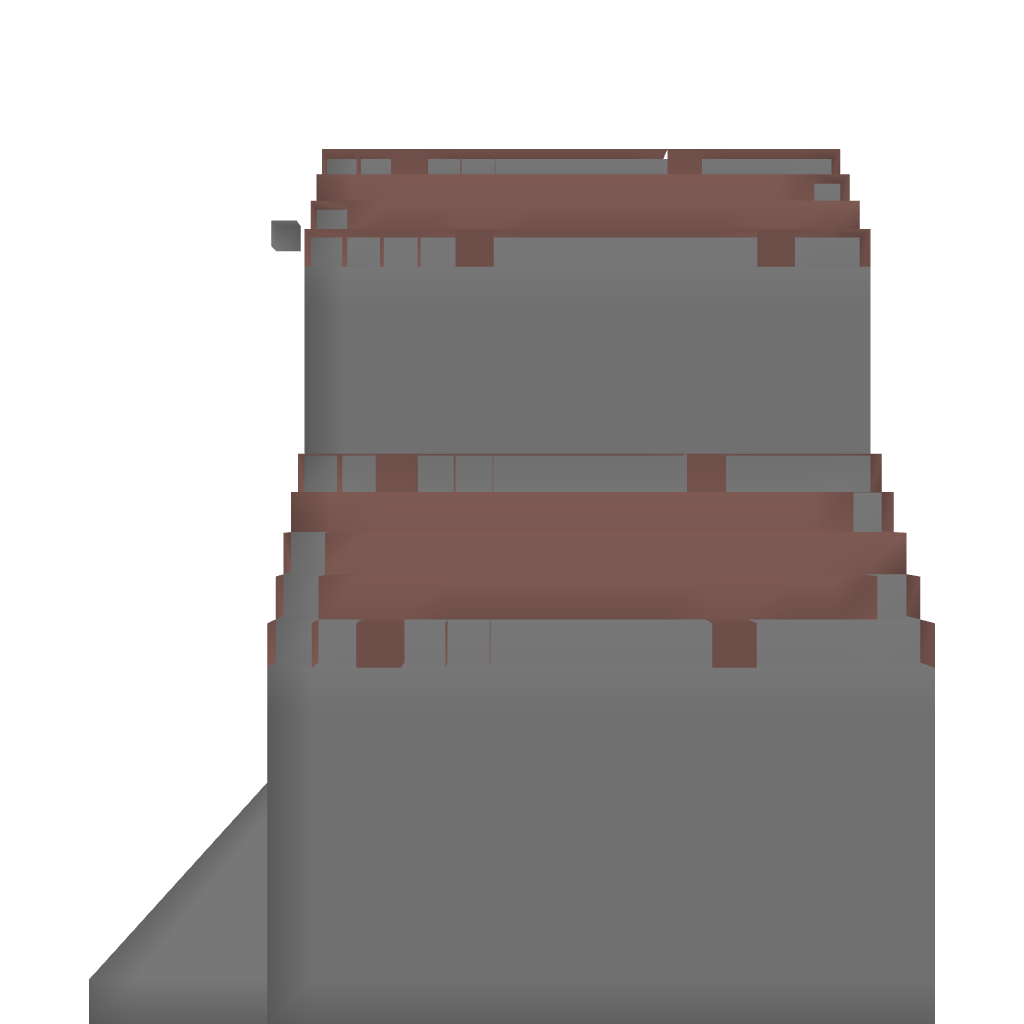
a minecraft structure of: Barn - By Cybersneeze good quality